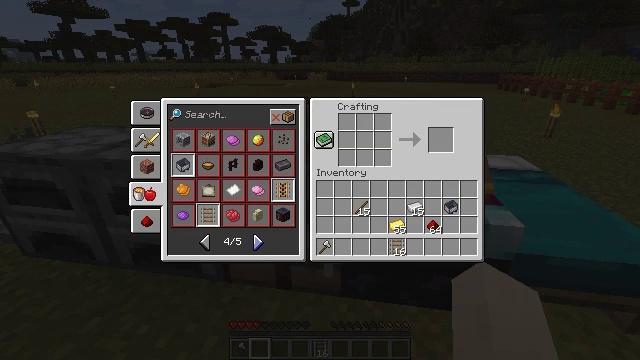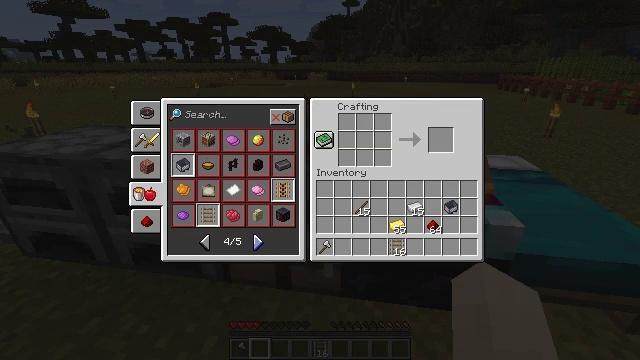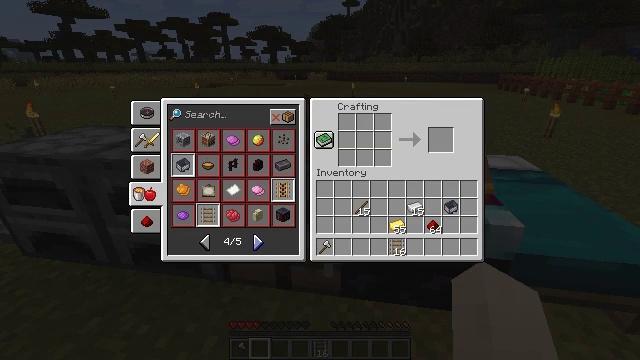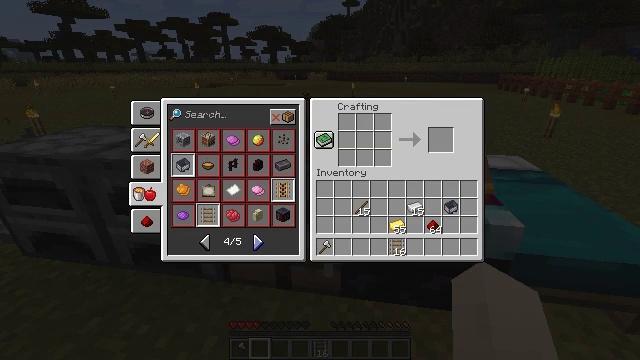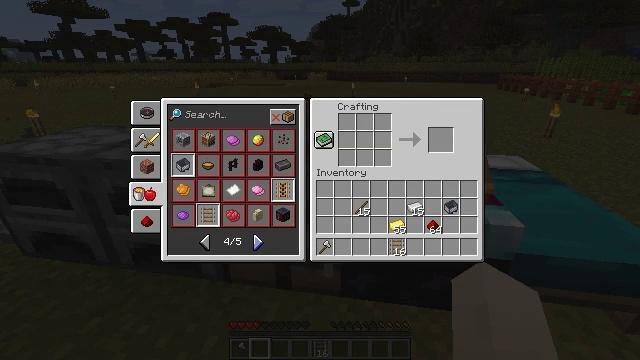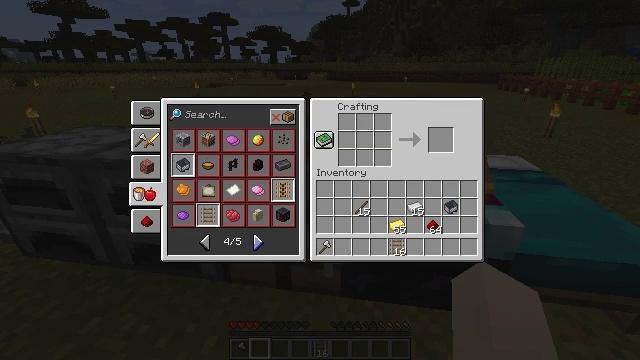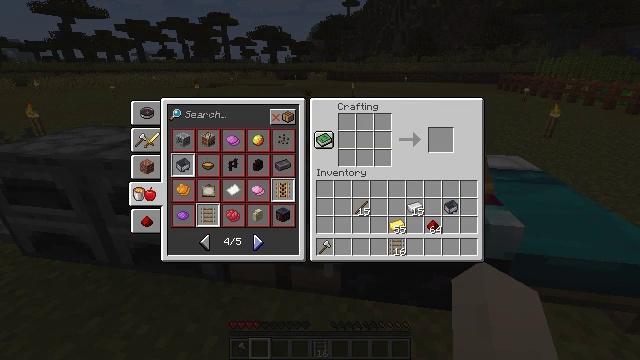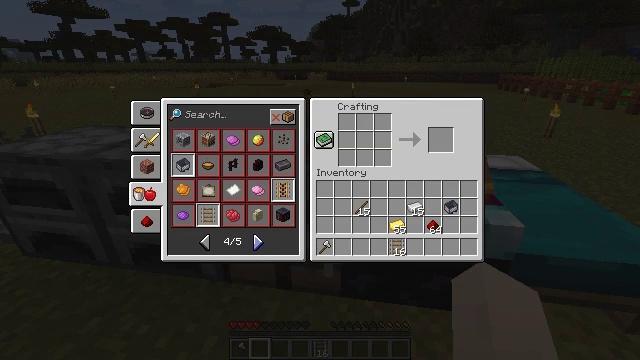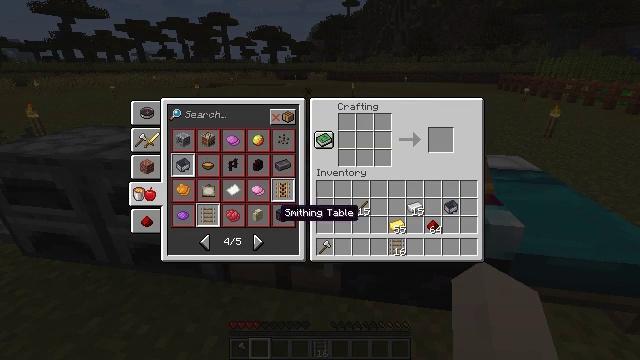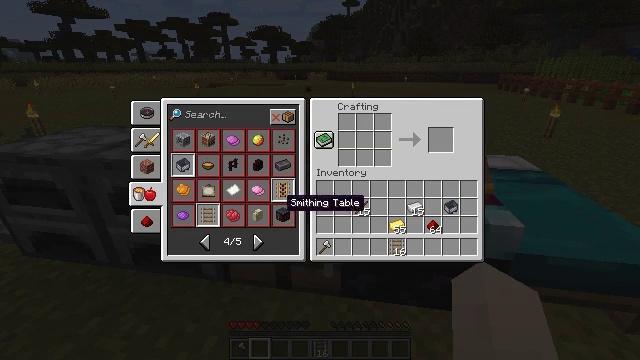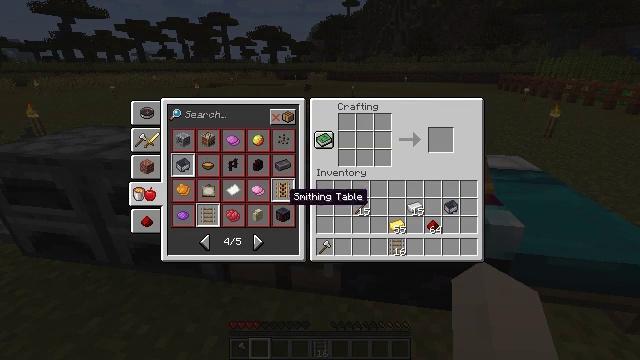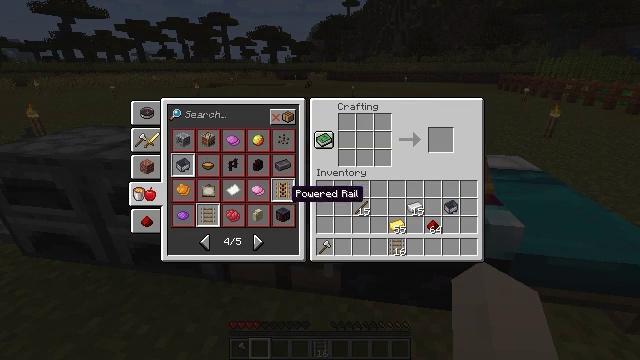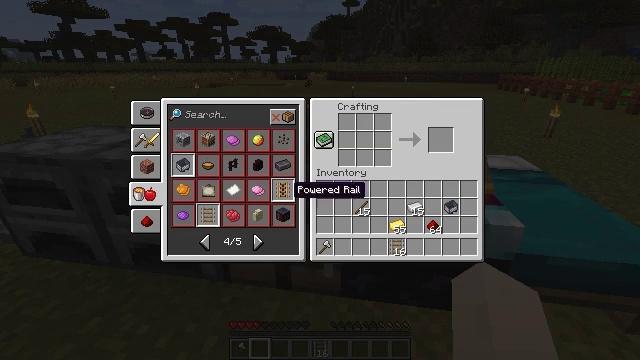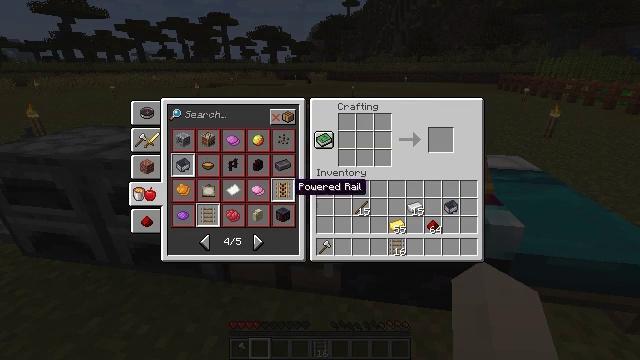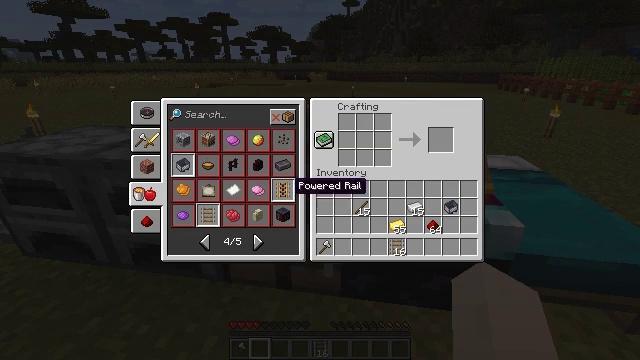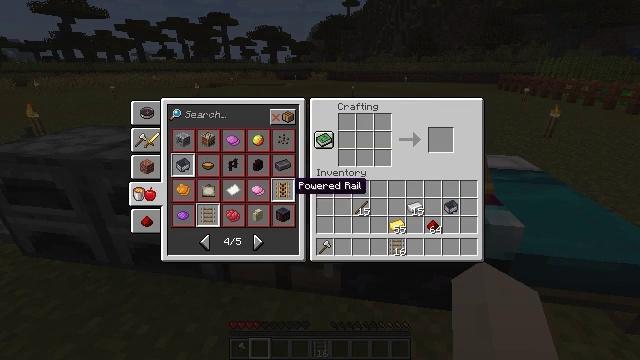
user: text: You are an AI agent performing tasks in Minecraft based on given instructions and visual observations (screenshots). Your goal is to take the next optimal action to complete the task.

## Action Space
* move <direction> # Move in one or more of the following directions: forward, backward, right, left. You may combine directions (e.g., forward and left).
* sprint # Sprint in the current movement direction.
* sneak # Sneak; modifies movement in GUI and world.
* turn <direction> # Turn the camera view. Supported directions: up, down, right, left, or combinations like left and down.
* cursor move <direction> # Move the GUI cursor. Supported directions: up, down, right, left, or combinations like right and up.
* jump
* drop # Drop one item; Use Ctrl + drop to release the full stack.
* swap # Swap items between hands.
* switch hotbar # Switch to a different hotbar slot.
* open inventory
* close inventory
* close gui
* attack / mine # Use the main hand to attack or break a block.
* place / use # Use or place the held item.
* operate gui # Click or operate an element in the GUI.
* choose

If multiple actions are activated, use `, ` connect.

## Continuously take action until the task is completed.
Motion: motion action
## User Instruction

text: Add redstone to gold and sticks to craft powered rail.
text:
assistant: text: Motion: no_op
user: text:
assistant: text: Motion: no_op
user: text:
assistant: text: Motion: no_op
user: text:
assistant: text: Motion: no_op
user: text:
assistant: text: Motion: no_op
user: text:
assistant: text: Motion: no_op
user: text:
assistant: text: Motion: cursor move up
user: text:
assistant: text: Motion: cursor move right and up
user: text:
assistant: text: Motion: cursor move up
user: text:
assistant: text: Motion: no_op
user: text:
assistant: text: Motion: no_op
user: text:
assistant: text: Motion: no_op
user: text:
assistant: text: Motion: no_op
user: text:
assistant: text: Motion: operate gui
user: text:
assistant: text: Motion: operate gui
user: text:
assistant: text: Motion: operate gui
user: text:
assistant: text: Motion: operate gui
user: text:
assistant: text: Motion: no_op
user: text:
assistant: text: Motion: no_op
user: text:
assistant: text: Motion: cursor move right and up
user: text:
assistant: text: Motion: cursor move right and up
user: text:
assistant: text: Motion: cursor move right and up
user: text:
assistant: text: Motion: cursor move right and up
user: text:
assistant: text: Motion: no_op
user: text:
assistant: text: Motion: no_op
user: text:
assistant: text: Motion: no_op
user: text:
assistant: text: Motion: no_op
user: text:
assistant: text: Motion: cursor move right
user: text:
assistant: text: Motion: no_op
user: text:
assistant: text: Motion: no_op